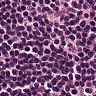
Metastatic tissue present: no